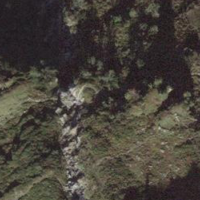
EUNIS habitat code: 32
Species observed at this site:
Nucifraga caryocatactes